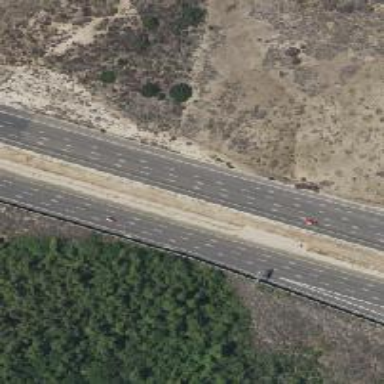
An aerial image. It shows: Motorway junction.